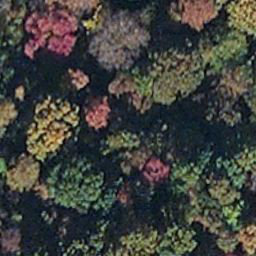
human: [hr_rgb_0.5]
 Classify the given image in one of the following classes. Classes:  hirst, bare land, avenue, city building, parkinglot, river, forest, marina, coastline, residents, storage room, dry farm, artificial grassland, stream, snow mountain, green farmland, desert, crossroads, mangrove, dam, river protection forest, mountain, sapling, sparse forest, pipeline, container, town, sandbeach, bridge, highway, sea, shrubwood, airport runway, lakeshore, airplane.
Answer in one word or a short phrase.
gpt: mangrove